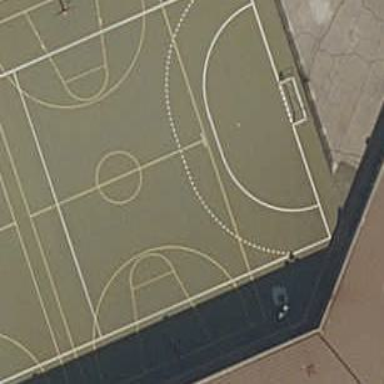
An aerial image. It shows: Basketball court in the leisure land pitch.